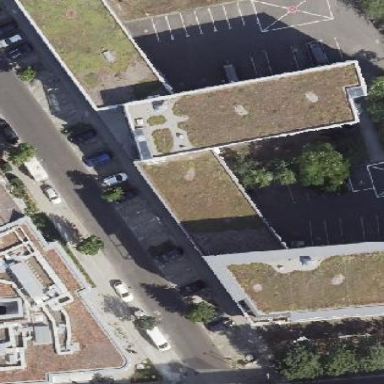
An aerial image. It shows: Building with flat roof covered in grass.